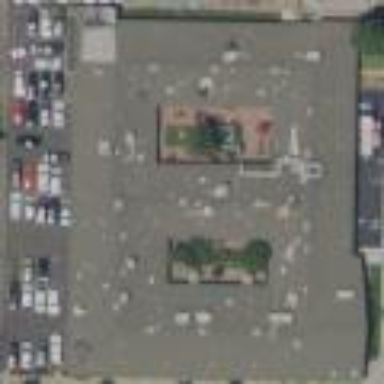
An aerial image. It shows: Nursing home.